Question: I have problem with the following scenario.
I have 2 divs (it's an example, see the picture) When I click on the yellow div, it's being animated and moved to the left to be completely hidden under the red div.
I know I must use '$.animate()' function to make the yellow div movement, but how to hide it under the red div ?

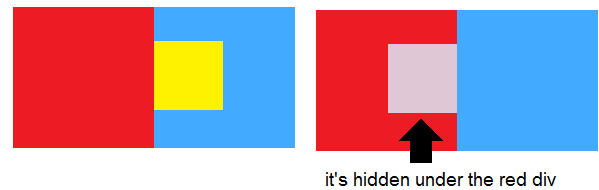
Answer: 'z-index' is what you need, however you need to ensure that your elements are set correctly with regard to the 'position' of parents. Try this:
'''
<div id="container">
<div id="centre"></div>
<div id="left"></div>
<div id="right"></div>
</div>
'''
'''
#container {
position: relative;
}
#left {
position: relative;
z-index: 20;
}
#right {
z-index: 10;
}
#centre {
position: absolute;
z-index: 15;
}
'''
Note, I've reduced the CSS here to the important attributes. The full version is in the fiddle.
'''
$('#centre').click(function() {
var $el = $(this);
$el.animate({ left: "-=" + $el.width() });
});
'''
<URL>